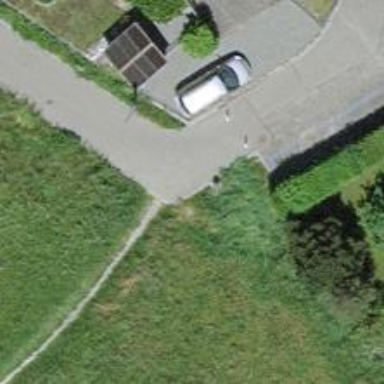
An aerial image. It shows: Bollard barrier.